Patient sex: M
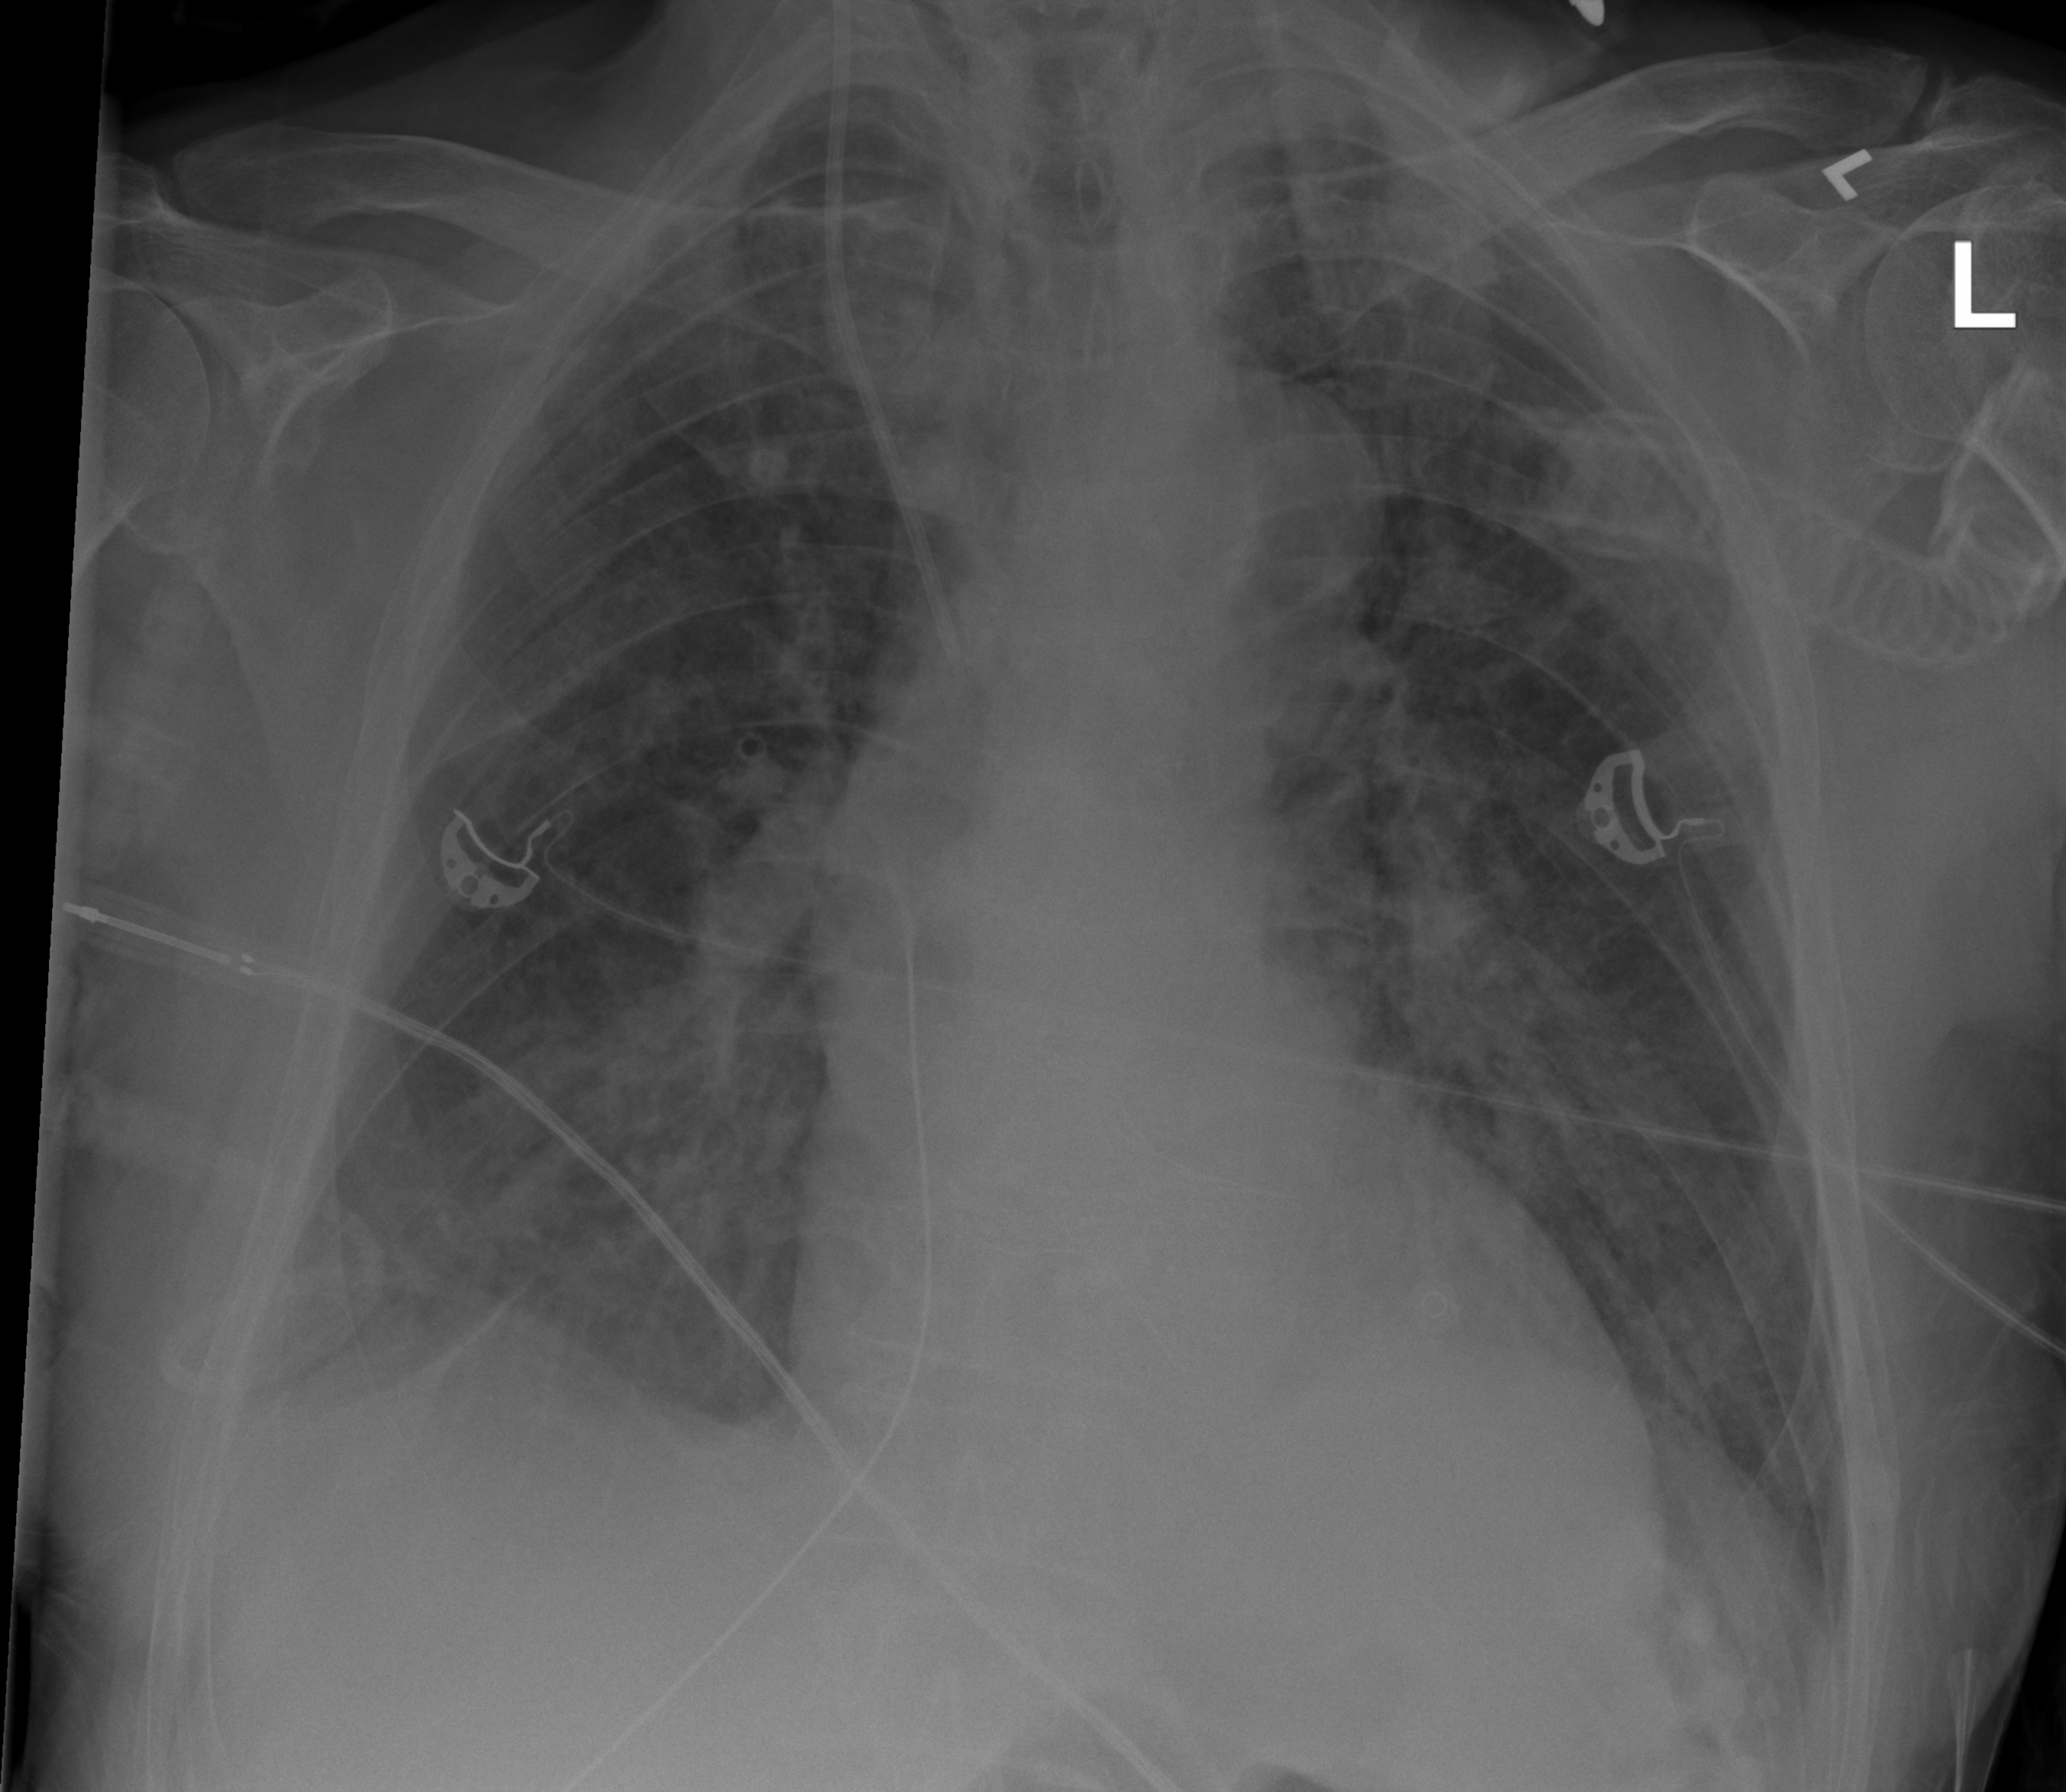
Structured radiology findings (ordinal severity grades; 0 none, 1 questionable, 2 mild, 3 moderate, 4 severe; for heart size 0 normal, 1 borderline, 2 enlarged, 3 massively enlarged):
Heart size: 2
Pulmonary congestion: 2
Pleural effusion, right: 2
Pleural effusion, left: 2
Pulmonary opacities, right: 3
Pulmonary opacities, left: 3
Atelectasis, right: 2
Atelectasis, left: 2